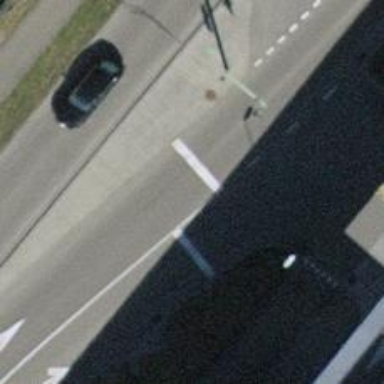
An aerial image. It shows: Road with traffic signals.